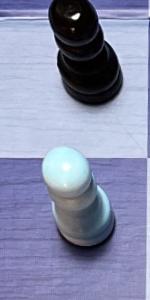
Label: Pawn_White